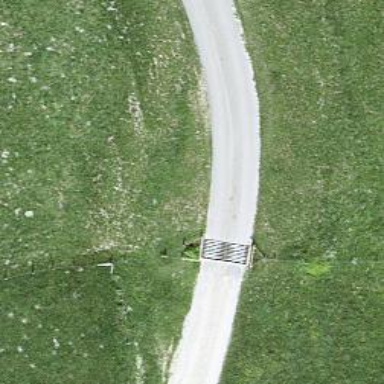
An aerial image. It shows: Cattle grid barrier.